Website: crate-barrel
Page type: cross-sells
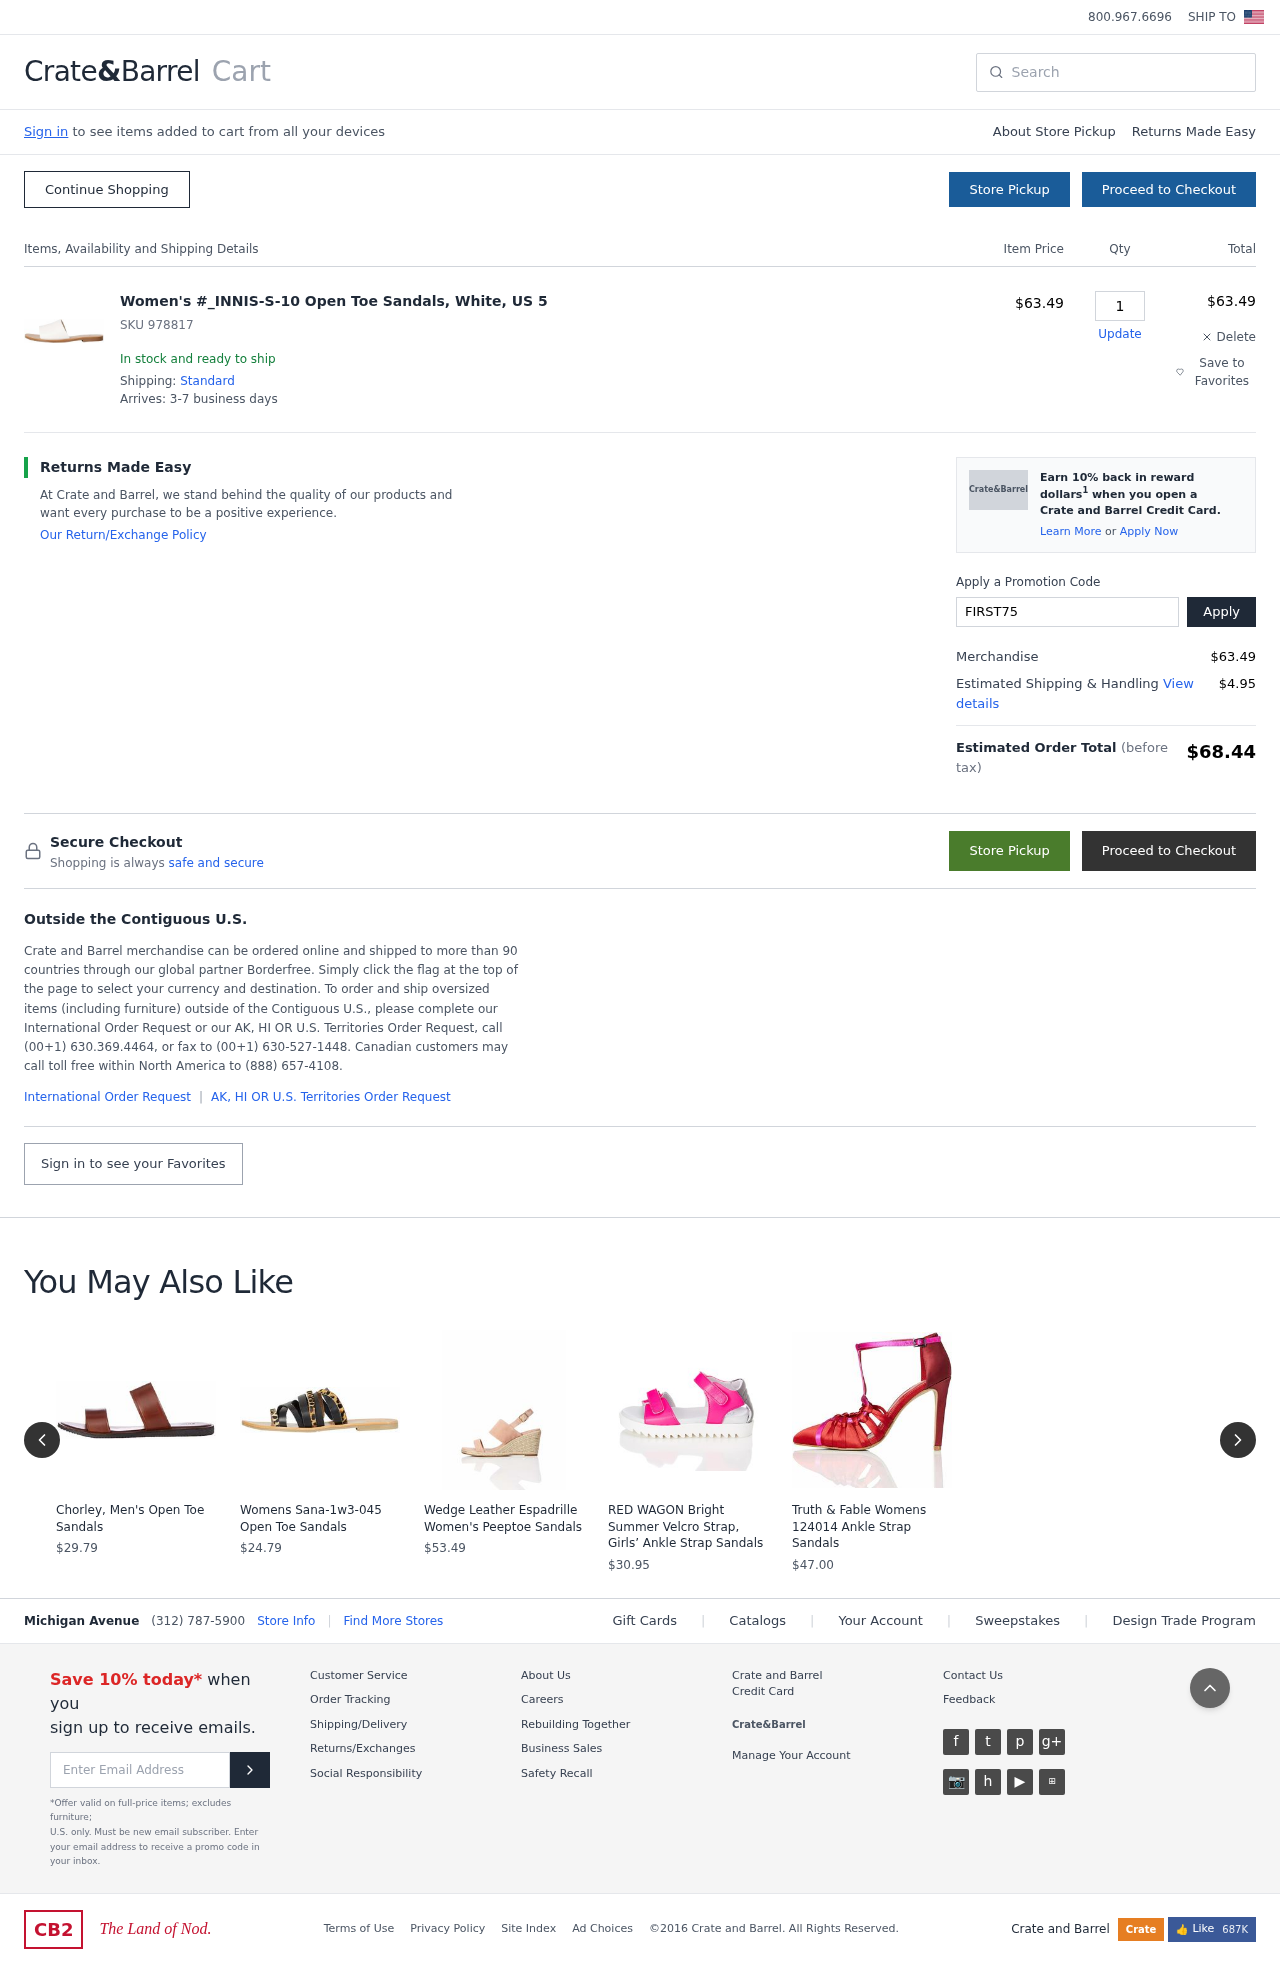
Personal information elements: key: PII_PROMO_CODE
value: FIRST75
Product elements: key: PRODUCT1_NAME
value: Women's #_INNIS-S-10 Open Toe Sandals, White, US 5
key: PRODUCT1_PRICE
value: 63.49
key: PRODUCT1_QUANTITY
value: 1
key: PRODUCT2_NAME
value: Chorley, Men's Open Toe Sandals
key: PRODUCT2_PRICE
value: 29.79
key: PRODUCT3_NAME
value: Womens Sana-1w3-045 Open Toe Sandals
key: PRODUCT3_PRICE
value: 24.79
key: PRODUCT4_NAME
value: Wedge Leather Espadrille Women's Peeptoe Sandals
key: PRODUCT4_PRICE
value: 53.49
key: PRODUCT5_NAME
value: RED WAGON Bright Summer Velcro Strap, Girls’ Ankle Strap Sandals
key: PRODUCT5_PRICE
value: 30.95
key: PRODUCT6_NAME
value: Truth & Fable Womens 124014 Ankle Strap Sandals
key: PRODUCT6_PRICE
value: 47
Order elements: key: ORDER_SKU
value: SKU 978817
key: ORDER_ITEM_TOTAL
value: $63.49
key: ORDER_SUBTOTAL
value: $63.49
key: ORDER_SHIPPING_COST
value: $4.95
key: ORDER_TOTAL
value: $68.44
Search elements: key: HEADER_SEARCH
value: Search